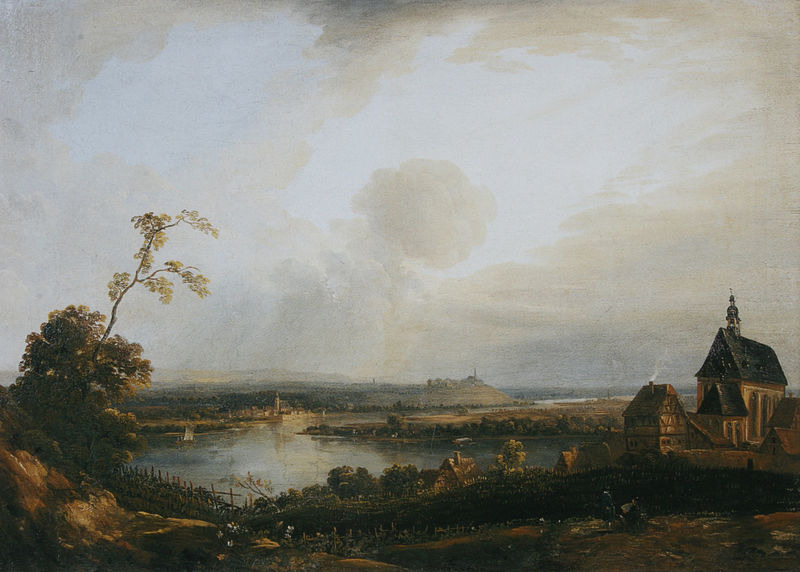
Titel: Blick von Weisenau auf Kostheim und Hochheim
Künstler: (Johann) Georg Schneider
Standort: Mainz
Institution: Landesmuseum
Schlagwörter: baum, berg, blau, blätter, dunkel, gemälde, himmel, laub, mann, meer, wasser, weiß, wolken, bäume, fluss, grün, kirchturm, landschaft, menschen, ocker, see, stadt, teich, ufer, äste, blumen, braun, licht, schwarz, ausblick, dach, gebäude, haus, wiese, wolke, zaun, beige, holland, niederlande, ast, bach, dämmerung, feld, felder, ferne, flusslauf, horizont, häuser, hügel, natur, weite, zweige, büsche, gebüsch, gewässer, kirche, rauch, sonne, insel, pflanze, pflanzen, tal, wald, anhöhe, bauern, boot, boote, genre, kamin, kamine, kirchturmspitze, schornstein, turm, gemüse, mais, küste, schiff, schiffe, segel, biegung, segelschiff, acker, berge, hang, dorf, mauer, nebel, herbst, hafen, soldaten, wein, bauer, anbau, kirchen, burg, glockenturm, kreuz, zwiebelturm, flussbett, friedhof, sonnig, gedeckt, kreuze, glocke, apsis, dorfkirche, kapelle, fachwerk, eiche, fernsicht, seeufer, konche, reben, weinrebe, weinberg, flussufer, rhein, kirchhof, felde, häsuer, weingarten, pfarrei, pilger, flussschleife, flusschleife, weingut, horiuont, kappele, mosel, krich